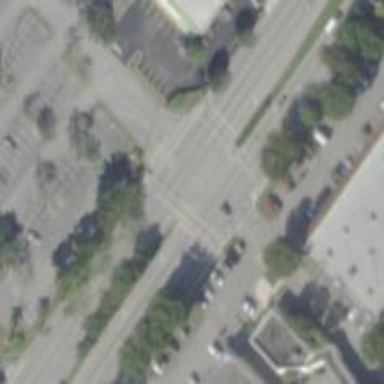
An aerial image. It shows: Crossing with line markings on the road.